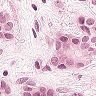
Metastatic tissue present: yes